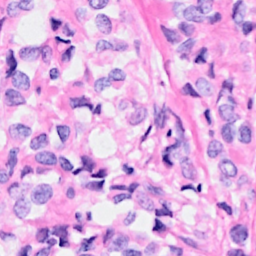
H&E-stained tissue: Breast